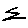
Label: zigzag